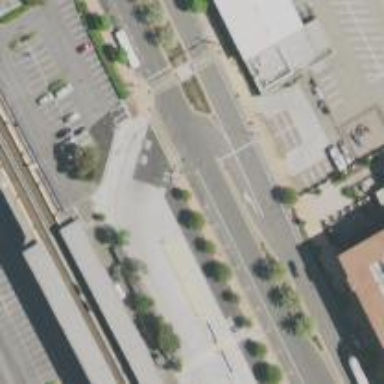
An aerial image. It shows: Busway road.